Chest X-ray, AP view. Patient: 52 years old, sex F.
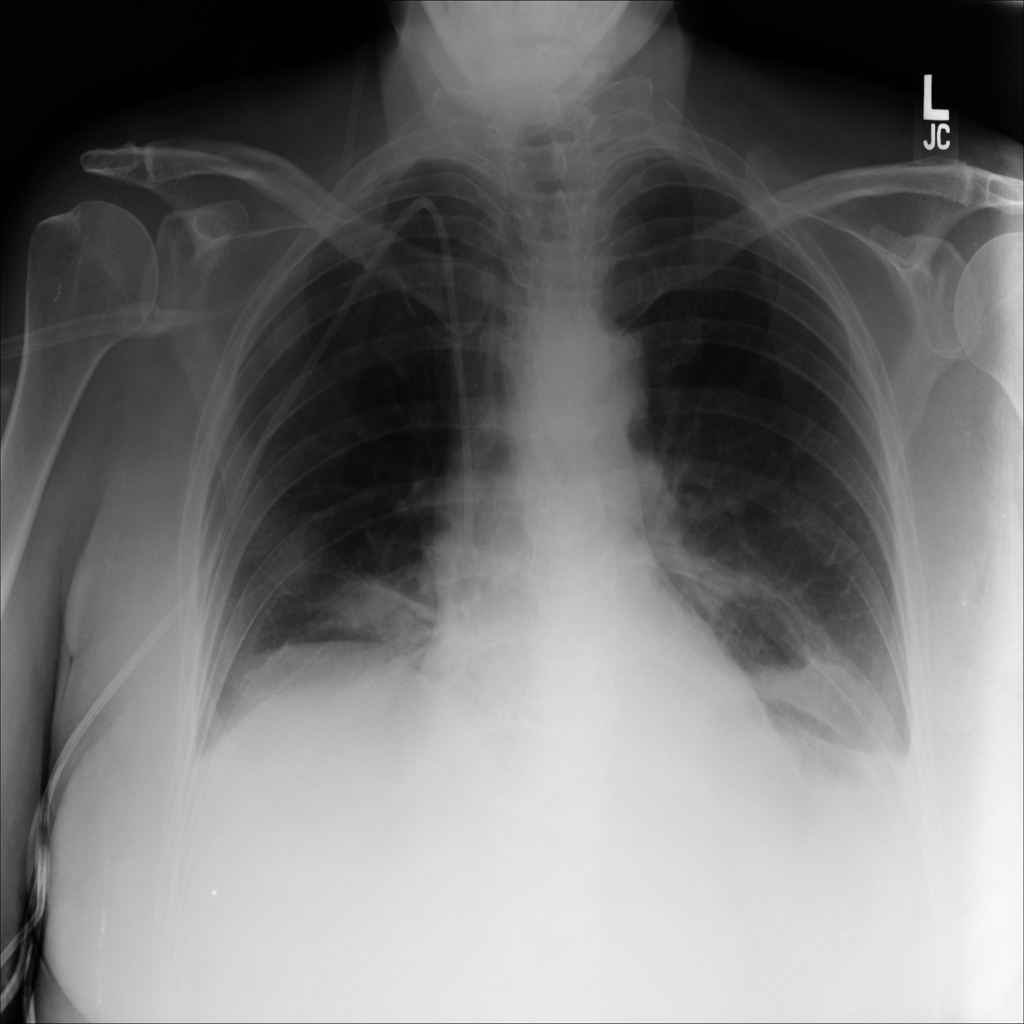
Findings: Atelectasis, Consolidation